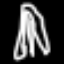
Label: The Eiffel Tower